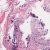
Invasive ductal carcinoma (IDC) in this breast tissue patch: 0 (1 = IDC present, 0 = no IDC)